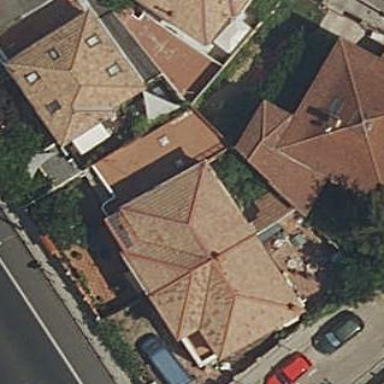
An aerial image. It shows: Simple and straightforward house.